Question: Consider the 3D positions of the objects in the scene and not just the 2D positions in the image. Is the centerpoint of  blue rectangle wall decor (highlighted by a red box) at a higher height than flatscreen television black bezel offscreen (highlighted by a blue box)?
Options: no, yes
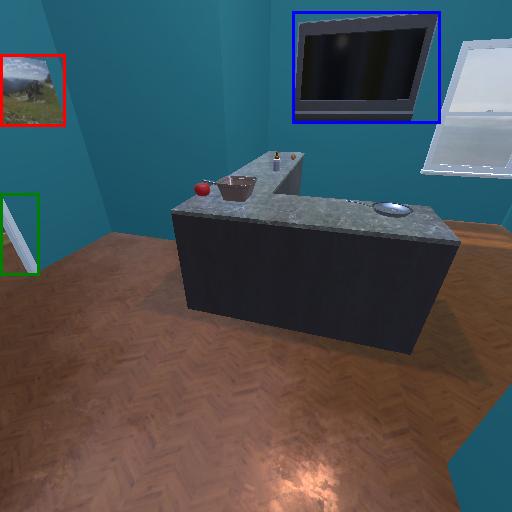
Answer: no